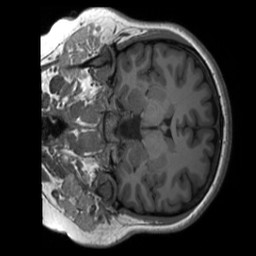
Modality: T1w
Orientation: coronal
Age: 25
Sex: female
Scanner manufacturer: siemens
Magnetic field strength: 3 T
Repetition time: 2.3 s
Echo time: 0.00232 s